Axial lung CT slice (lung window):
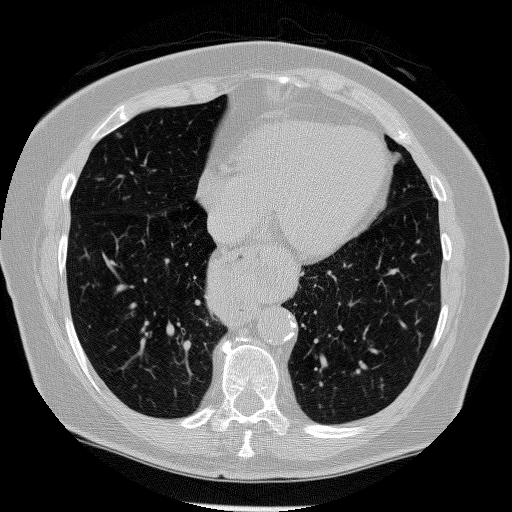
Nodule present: yes
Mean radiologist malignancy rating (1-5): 4.333